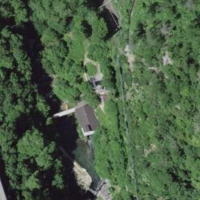
EUNIS habitat code: 41
Species observed at this site:
Lathyrus vernus
Cardamine heptaphylla
Poecile palustris
Motacilla cinerea
Hippocrepis emerus
Sitta europaea
Cinclus cinclus